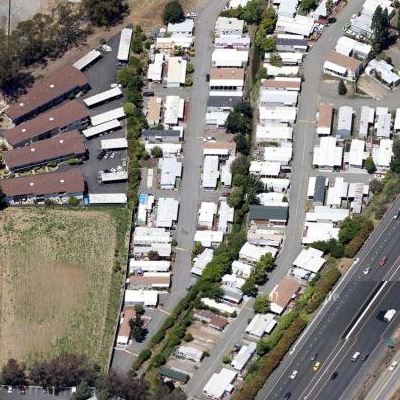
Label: fResident